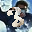
Label: 3